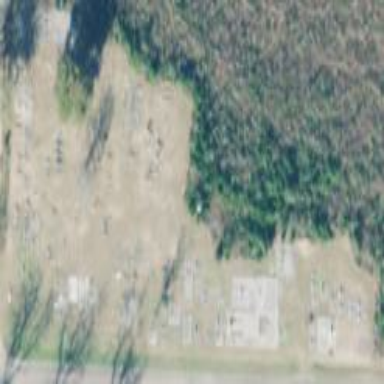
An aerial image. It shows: Cemetery.